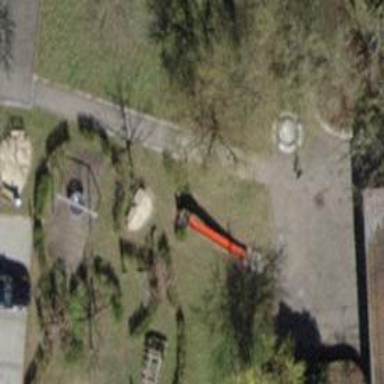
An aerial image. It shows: Playground with slide.